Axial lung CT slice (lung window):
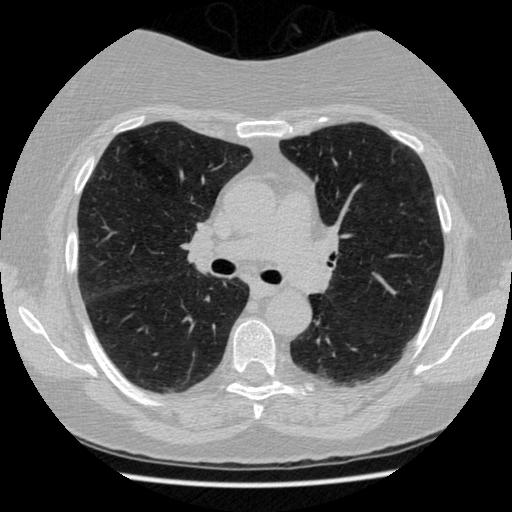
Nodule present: no